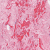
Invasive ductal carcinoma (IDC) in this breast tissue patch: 0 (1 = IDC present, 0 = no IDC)